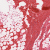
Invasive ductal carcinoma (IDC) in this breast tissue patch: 0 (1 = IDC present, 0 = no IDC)